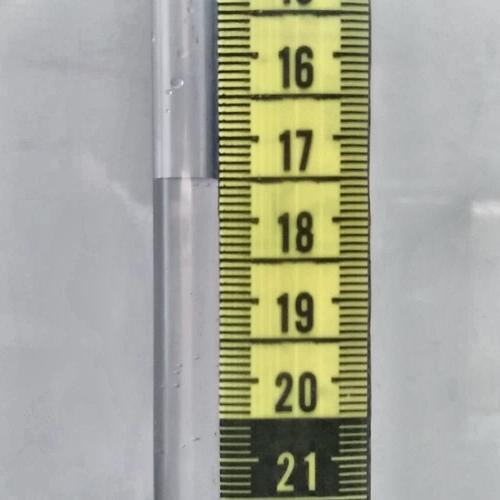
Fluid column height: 17.5 cm